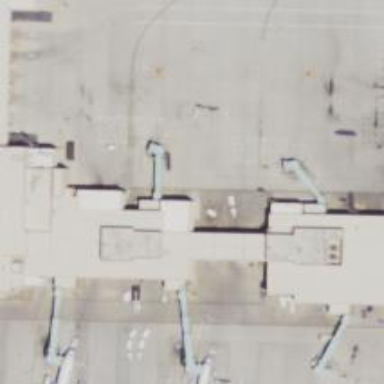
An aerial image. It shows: Airport gate.